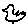
Label: bird